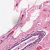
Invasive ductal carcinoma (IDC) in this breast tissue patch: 0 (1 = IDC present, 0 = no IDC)